Question: I have 7 'TextViews' and one 'SeekBar'

I have the following code which is supposed to change the text color as I move the thumb in the 'SeekBar':
'''
import android.os.Bundle;
import android.app.Activity;
import android.graphics.Color;
import android.text.Editable;
import android.text.TextWatcher;
import android.view.Menu;
import android.widget.EditText;
import android.widget.NumberPicker;
import android.widget.NumberPicker.OnValueChangeListener;
import android.widget.SeekBar;
import android.widget.TextView;
import android.widget.Toast;
public class MainActivity extends Activity implements SeekBar.OnSeekBarChangeListener {
SeekBar sbOne, sbTwo;
SeekBar sbSyst;
TextView tvOne;
TextView tvSOne, tvSTwo, tvSThree, tvSFour, tvSFive, tvSSix, tvSSeven;
NumberPicker npO, npT;
@Override
protected void onCreate(Bundle savedInstanceState) {
super.onCreate(savedInstanceState);
setContentView(R.layout.main);
sbSyst = (SeekBar) findViewById(R.id.syst_bar);
sbSyst.setOnSeekBarChangeListener(this);
sbOne = (SeekBar) findViewById(R.id.sb1);
sbOne.setOnSeekBarChangeListener(this);
sbTwo = (SeekBar) findViewById(R.id.sb2);
sbTwo.setOnSeekBarChangeListener(this);
tvOne = (TextView) findViewById(R.id.tv1);
tvSOne = (TextView) findViewById(R.id.tvFirst);
tvSTwo = (TextView) findViewById(R.id.tvSecond);
tvSThree = (TextView) findViewById(R.id.tvThird);
tvSFour = (TextView) findViewById(R.id.tvFourth);
tvSFive = (TextView) findViewById(R.id.tvFifth);
tvSSix = (TextView) findViewById(R.id.tvSixth);
tvSSeven = (TextView) findViewById(R.id.tvSeventh);
/*npO = (NumberPicker) findViewById(R.id.np1);
npO.setMinValue(70);
npO.setMaxValue(190);
npO.setWrapSelectorWheel(true);
npO.setOnValueChangedListener(new OnValueChangeListener() {
@Override
public void onValueChange(NumberPicker picker, int oldVal, int newVal) {
// do something here
tvOne.setText(String.valueOf(newVal));
}
});
npT = (NumberPicker) findViewById(R.id.np2);
npT.setMinValue(40);
npT.setMaxValue(100);
npT.setWrapSelectorWheel(true);*/
}
public void onProgressChanged(SeekBar seekBar, int progress, boolean fromTouch) {
//tvSColor.setBackgroundColor(getColorFromSeekbars());
progress += 70;
switch(seekBar.getId()) {
case R.id.sb1:
//etO.setText(String.valueOf(progress+70));
//npO.setValue(progress+70);
break;
case R.id.sb2:
//etT.setText(String.valueOf(progress+40));
//npT.setValue(progress+40);
break;
case R.id.syst_bar:
tvOne.setText(String.valueOf(progress));
if (progress == 70) {
tvSOne.setTextColor(Color.parseColor("#00996a"));
tvSTwo.setTextColor(Color.WHITE);
tvSThree.setTextColor(Color.WHITE);
tvSFour.setTextColor(Color.WHITE);
tvSFive.setTextColor(Color.WHITE);
tvSSix.setTextColor(Color.WHITE);
tvSSeven.setTextColor(Color.WHITE);
}
else if (progress == 90) {
tvSOne.setTextColor(Color.WHITE);
tvSTwo.setTextColor(Color.parseColor("#00996a"));
tvSThree.setTextColor(Color.WHITE);
tvSFour.setTextColor(Color.WHITE);
tvSFive.setTextColor(Color.WHITE);
tvSSix.setTextColor(Color.WHITE);
tvSSeven.setTextColor(Color.WHITE);
}
else if (progress == 110) {
tvSOne.setTextColor(Color.WHITE);
tvSTwo.setTextColor(Color.WHITE);
tvSThree.setTextColor(Color.parseColor("#00996a"));
tvSFour.setTextColor(Color.WHITE);
tvSFive.setTextColor(Color.WHITE);
tvSSix.setTextColor(Color.WHITE);
tvSSeven.setTextColor(Color.WHITE);
}
else if (progress == 130) {
tvSOne.setTextColor(Color.WHITE);
tvSTwo.setTextColor(Color.WHITE);
tvSThree.setTextColor(Color.WHITE);
tvSFour.setTextColor(Color.parseColor("#00996a"));
tvSFive.setTextColor(Color.WHITE);
tvSSix.setTextColor(Color.WHITE);
tvSSeven.setTextColor(Color.WHITE);
}
else if (progress == 150) {
tvSOne.setTextColor(Color.WHITE);
tvSTwo.setTextColor(Color.WHITE);
tvSThree.setTextColor(Color.WHITE);
tvSFour.setTextColor(Color.WHITE);
tvSFive.setTextColor(Color.parseColor("#00996a"));
tvSSix.setTextColor(Color.WHITE);
tvSSeven.setTextColor(Color.WHITE);
}
else if (progress == 170) {
tvSOne.setTextColor(Color.WHITE);
tvSTwo.setTextColor(Color.WHITE);
tvSThree.setTextColor(Color.WHITE);
tvSFour.setTextColor(Color.WHITE);
tvSFive.setTextColor(Color.WHITE);
tvSSix.setTextColor(Color.parseColor("#00996a"));
tvSSeven.setTextColor(Color.WHITE);
}
else if (progress == 190) {
tvSOne.setTextColor(Color.WHITE);
tvSTwo.setTextColor(Color.WHITE);
tvSThree.setTextColor(Color.WHITE);
tvSFour.setTextColor(Color.WHITE);
tvSFive.setTextColor(Color.WHITE);
tvSSix.setTextColor(Color.WHITE);
tvSSeven.setTextColor(Color.parseColor("#00996a"));
}
//etT.setText(String.valueOf(progress+70));
//npT.setValue(progress+40);
break;
default:
break;
}
}
public void onStartTrackingTouch(SeekBar seekBar) {
//mTrackingText.setText("Tracking on");
}
public void onStopTrackingTouch(SeekBar seekBar) {
//tvOne.setText("Red: " + String.valueOf(progress));
}
@Override
public boolean onCreateOptionsMenu(Menu menu) {
// Inflate the menu; this adds items to the action bar if it is present.
getMenuInflater().inflate(R.menu.main, menu);
return true;
}
}
'''
XML:
'''
<LinearLayout
android:id="@+id/refresh_match_layout"
android:layout_width="fill_parent"
android:layout_height="wrap_content"
android:layout_margin="5dp"
android:background="@drawable/background_round"
android:orientation="vertical"
android:visibility="visible"
android:layout_alignParentBottom="true" >
<TextView
android:layout_width="wrap_content"
android:layout_height="wrap_content"
android:padding="10dp"
android:text="Systolic (top number)"
android:textColor="#ffffff"
android:textSize="20sp" />
<SeekBar
android:id="@+id/syst_bar"
android:layout_width="fill_parent"
android:layout_height="wrap_content"
android:layout_margin="10dp"
android:progress="0"
android:max="190"
android:progressDrawable="@drawable/progress_bar"
android:secondaryProgress="0"
android:thumb="@drawable/thumb_state" />
<LinearLayout
android:layout_width="fill_parent"
android:layout_height="wrap_content"
android:layout_margin="10dp"
android:orientation="horizontal"
android:visibility="visible"
android:weightSum="14" >
<TextView
android:id="@+id/tvFirst"
android:layout_width="0dp"
android:layout_height="wrap_content"
android:layout_weight="2"
android:gravity="center_horizontal"
android:text="70"
android:textColor="@android:color/white"
android:textStyle="bold" />
<TextView
android:id="@+id/tvSecond"
android:layout_width="0dp"
android:layout_height="wrap_content"
android:layout_weight="2"
android:gravity="center_horizontal"
android:text="90"
android:textColor="@android:color/white"
android:textStyle="bold" />
<TextView
android:id="@+id/tvThird"
android:layout_width="0dp"
android:layout_height="wrap_content"
android:layout_weight="2"
android:gravity="center_horizontal"
android:text="110"
android:textColor="@android:color/white"
android:textStyle="bold" />
<TextView
android:id="@+id/tvFourth"
android:layout_width="0dp"
android:layout_height="wrap_content"
android:layout_weight="2"
android:gravity="center_horizontal"
android:text="130"
android:textColor="@android:color/white"
android:textStyle="bold" />
<TextView
android:id="@+id/tvFifth"
android:layout_width="0dp"
android:layout_height="wrap_content"
android:layout_weight="2"
android:gravity="center_horizontal"
android:text="150"
android:textColor="@android:color/white"
android:textStyle="bold" />
<TextView
android:id="@+id/tvSixth"
android:layout_width="0dp"
android:layout_height="wrap_content"
android:layout_weight="2"
android:gravity="center_horizontal"
android:text="170"
android:textColor="@android:color/white"
android:textStyle="bold" />
<TextView
android:id="@+id/tvSeventh"
android:layout_width="0dp"
android:layout_height="wrap_content"
android:layout_weight="2"
android:gravity="center_horizontal"
android:text="190"
android:textColor="@android:color/white"
android:textStyle="bold" />
</LinearLayout>
</LinearLayout>
'''
I am probably not doing it correctly, but as you can see the value of 'progress' is 190 from the image but the third 'TextView' is green and not the last. Any idea how to resolve it?
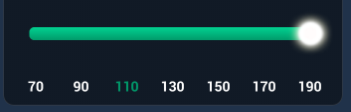
Answer: you should probably change '==' to '>='
updated answer:
in the xml, you have 'android:max="120"', make it 'android:max="190"'